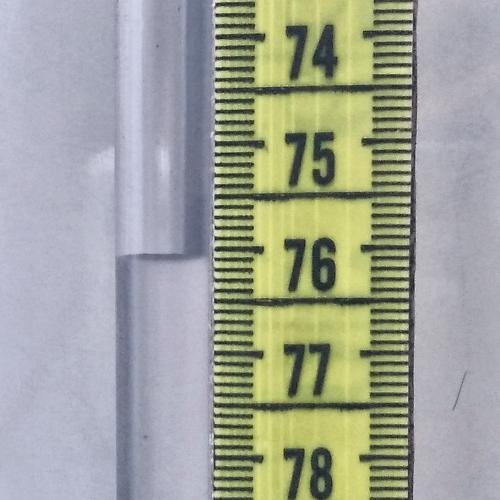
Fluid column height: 76.1 cm